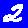
Digit: 2